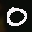
Label: 0